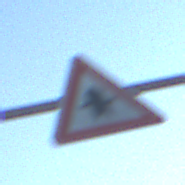
Verkehrszeichen: Vorfahrt
Umgebung: Outdoor, Nature
Tageszeit: MorningAfternoon
Wetter: Clear
Licht: Natural
Jahreszeit: NotSpecified
Kontrast: HighContrast